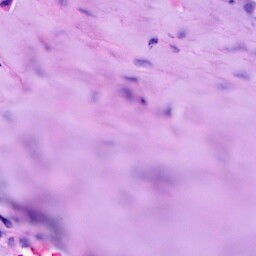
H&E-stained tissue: Breast